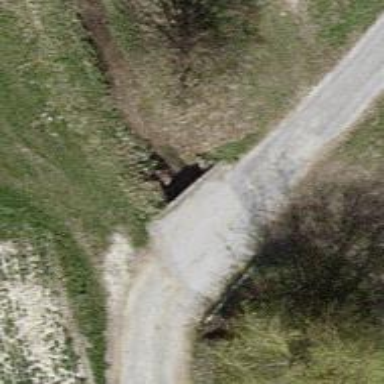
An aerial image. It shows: Unclassified road with bridge.